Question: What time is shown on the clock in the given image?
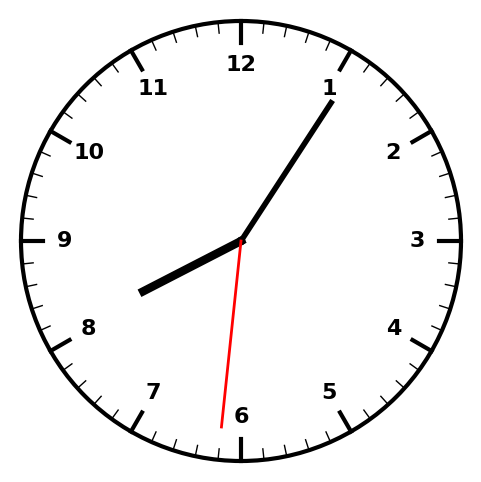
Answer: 08:05:31